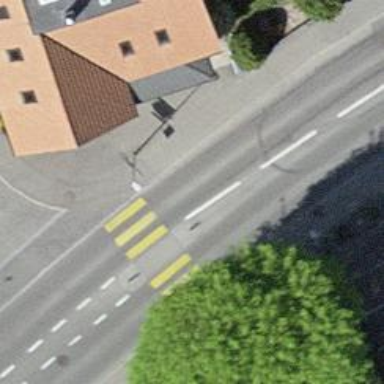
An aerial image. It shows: Uncontrolled crossing with central island on the road.